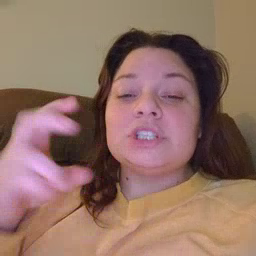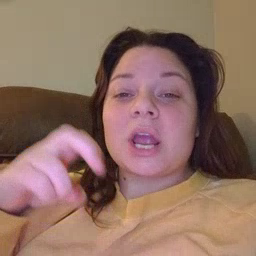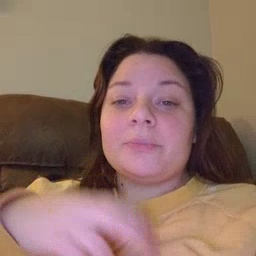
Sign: chair